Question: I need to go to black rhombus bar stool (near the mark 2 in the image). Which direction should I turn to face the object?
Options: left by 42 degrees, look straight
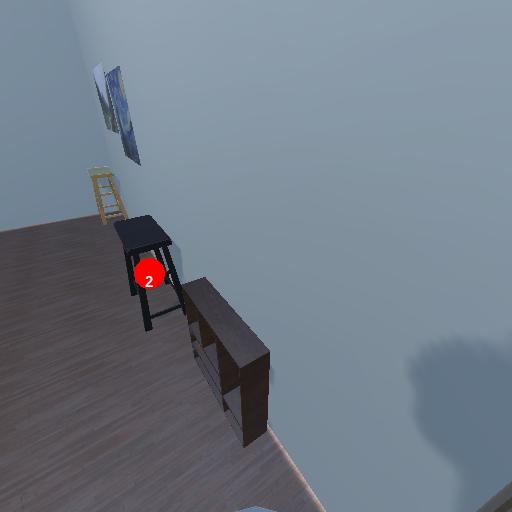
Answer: left by 42 degrees